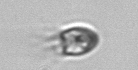
Label: Balanion